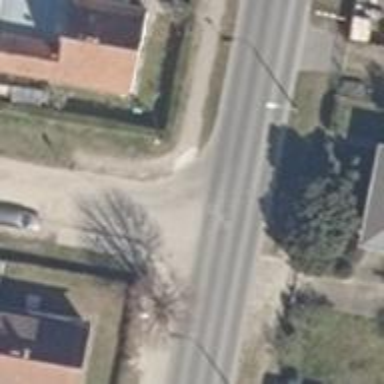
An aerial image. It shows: Residential road with asphalt surface. Sidewalk is present on the left side.